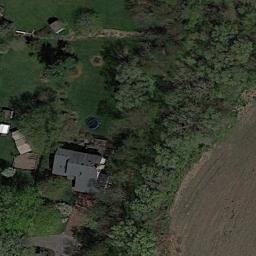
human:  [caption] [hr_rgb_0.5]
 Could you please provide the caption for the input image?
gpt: In a sparse residential area there is a grey house and many green trees .

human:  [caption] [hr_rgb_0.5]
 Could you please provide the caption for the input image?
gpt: The sparse residential  is surrounded by trees .

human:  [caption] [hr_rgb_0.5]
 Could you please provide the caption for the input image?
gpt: The sparse residential is on the grass next to some trees and bare land .

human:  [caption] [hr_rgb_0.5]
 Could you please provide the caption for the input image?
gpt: At the intersection of two roads, There are several sparse residences .

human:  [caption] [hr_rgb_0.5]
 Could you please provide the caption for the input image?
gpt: A sparse residential area with many green trees and a black building .